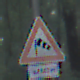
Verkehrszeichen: SeitenwindVonLinks
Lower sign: LaengeEinerStrecke5
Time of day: SunriseSunset
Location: Outdoor (Nature)
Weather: NotSpecified
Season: Autumn
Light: Natural